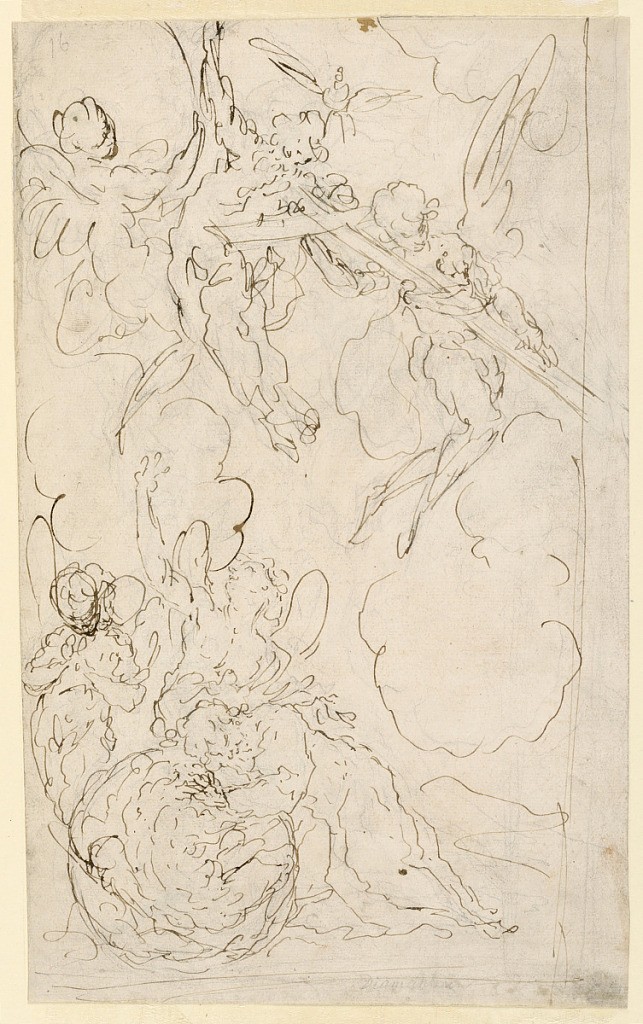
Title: Study for Saint Joseph's Dream
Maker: Giuseppe Diamantini, Italian, 1621 - 1705
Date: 1675–1700
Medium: Graphite, pen and brown ink on white laid paper
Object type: Drawing
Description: Joseph, father of Jesus, sleeps as angels fly above him into the clouds, some supporting a large cross--premonition of the crucifixion.